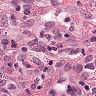
Metastatic tissue present: yes